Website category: sports
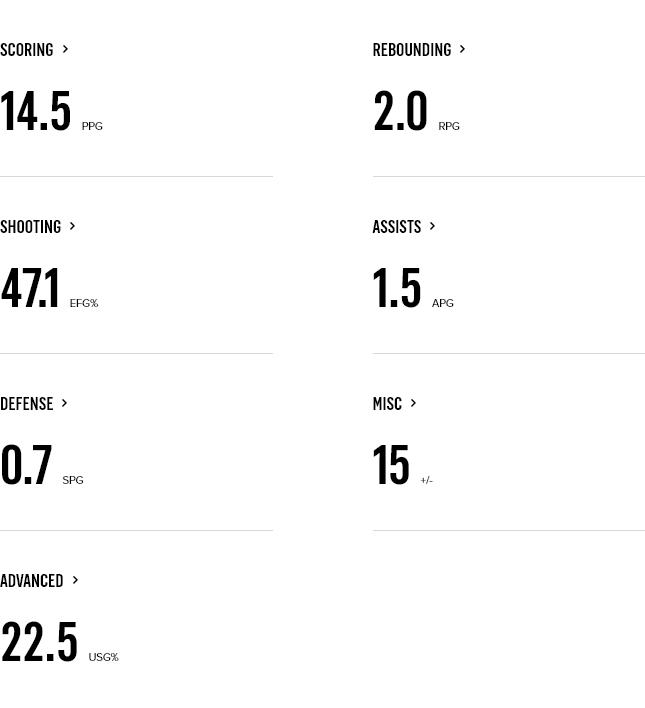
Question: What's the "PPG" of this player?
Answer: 14.5

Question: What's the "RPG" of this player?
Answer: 2.0

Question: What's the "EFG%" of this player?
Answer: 47.1

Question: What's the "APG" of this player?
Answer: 1.5

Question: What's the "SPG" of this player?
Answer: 0.7

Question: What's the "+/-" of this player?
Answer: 15

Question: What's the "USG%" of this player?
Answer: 22.5

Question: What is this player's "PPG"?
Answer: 14.5

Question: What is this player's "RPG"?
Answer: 2.0

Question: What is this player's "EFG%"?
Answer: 47.1

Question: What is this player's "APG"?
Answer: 1.5

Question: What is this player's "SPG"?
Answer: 0.7

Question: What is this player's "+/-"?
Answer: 15

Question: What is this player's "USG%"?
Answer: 22.5

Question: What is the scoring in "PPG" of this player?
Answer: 14.5

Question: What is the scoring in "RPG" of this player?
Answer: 2.0

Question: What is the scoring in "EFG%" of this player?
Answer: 47.1

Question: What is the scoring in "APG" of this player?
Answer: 1.5

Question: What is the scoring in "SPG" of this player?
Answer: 0.7

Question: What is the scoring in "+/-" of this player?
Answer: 15

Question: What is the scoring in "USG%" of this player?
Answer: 22.5

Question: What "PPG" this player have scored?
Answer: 14.5

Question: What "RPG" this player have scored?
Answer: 2.0

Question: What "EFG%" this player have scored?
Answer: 47.1

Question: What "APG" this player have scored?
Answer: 1.5

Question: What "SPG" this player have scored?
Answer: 0.7

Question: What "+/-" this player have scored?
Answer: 15

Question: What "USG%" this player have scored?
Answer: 22.5

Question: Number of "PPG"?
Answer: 14.5

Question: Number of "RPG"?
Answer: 2.0

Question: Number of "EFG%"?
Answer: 47.1

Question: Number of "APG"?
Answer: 1.5

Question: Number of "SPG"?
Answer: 0.7

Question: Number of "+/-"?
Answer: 15

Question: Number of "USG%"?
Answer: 22.5

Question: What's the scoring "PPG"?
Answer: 14.5

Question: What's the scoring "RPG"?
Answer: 2.0

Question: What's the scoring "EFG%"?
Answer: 47.1

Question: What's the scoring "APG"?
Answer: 1.5

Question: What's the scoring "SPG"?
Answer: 0.7

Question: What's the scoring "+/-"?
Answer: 15

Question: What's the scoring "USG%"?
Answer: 22.5